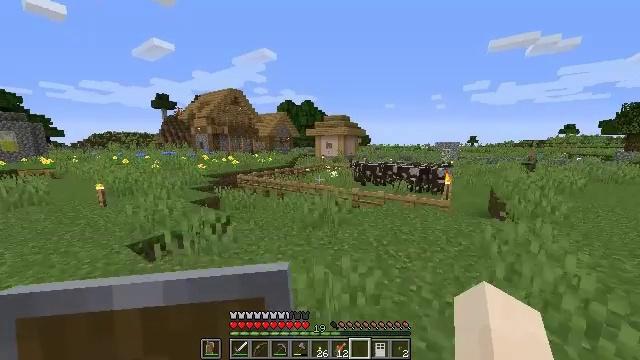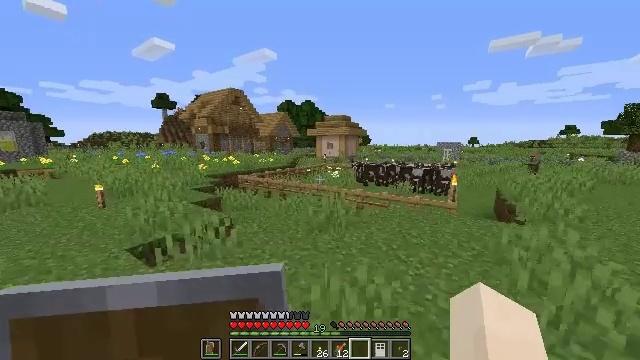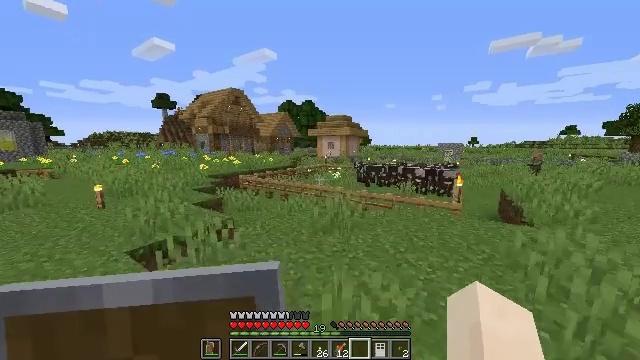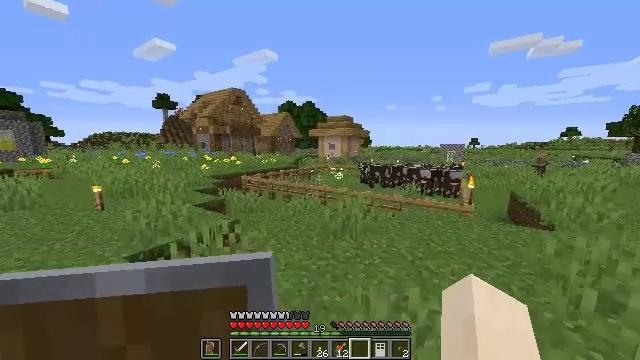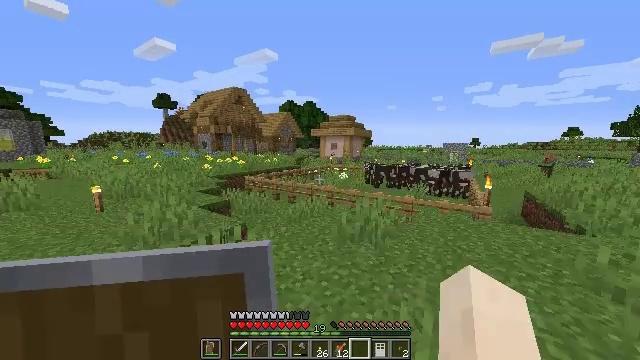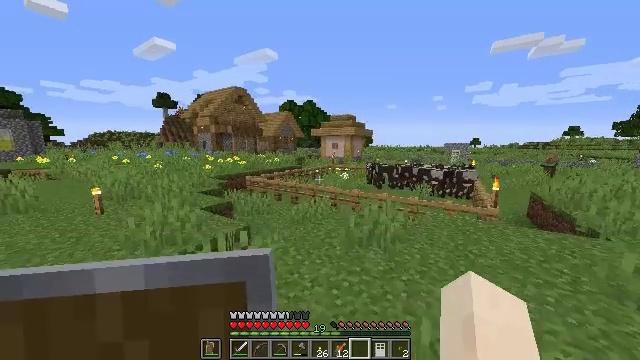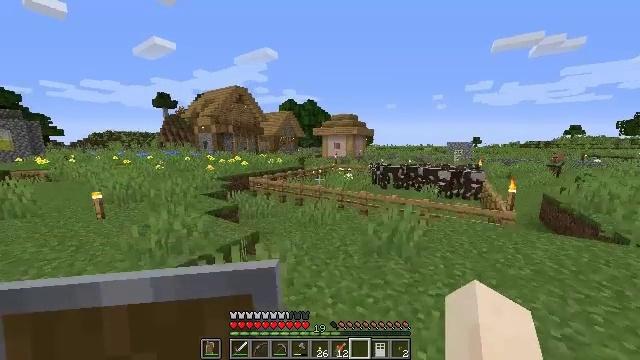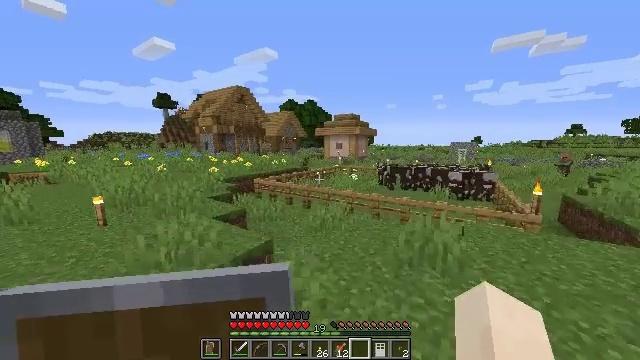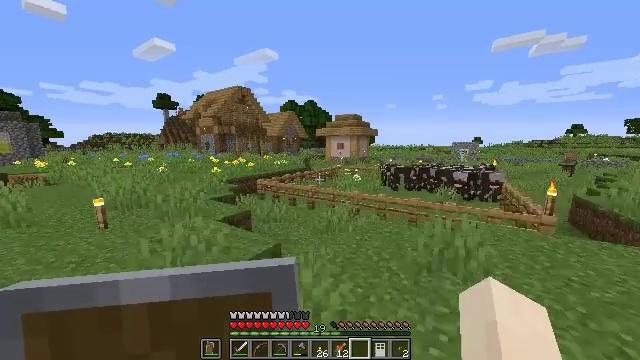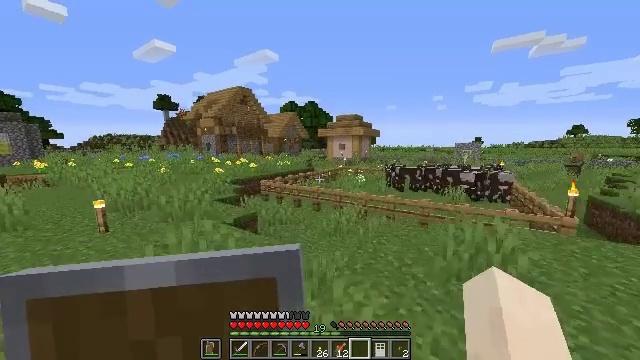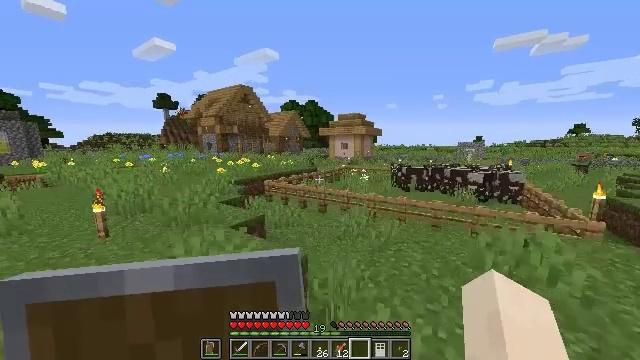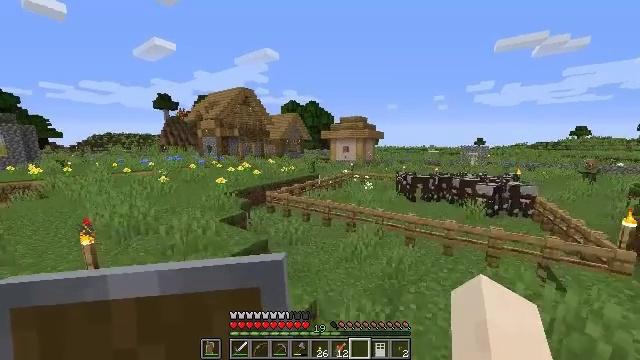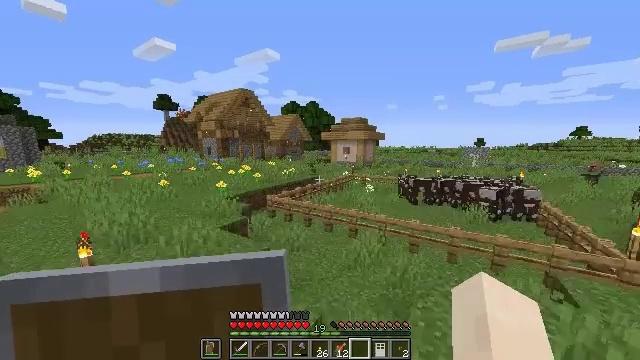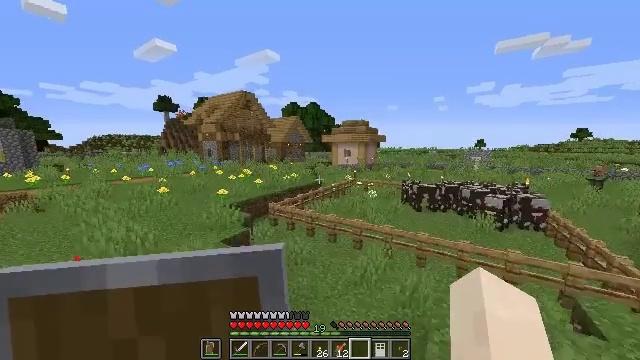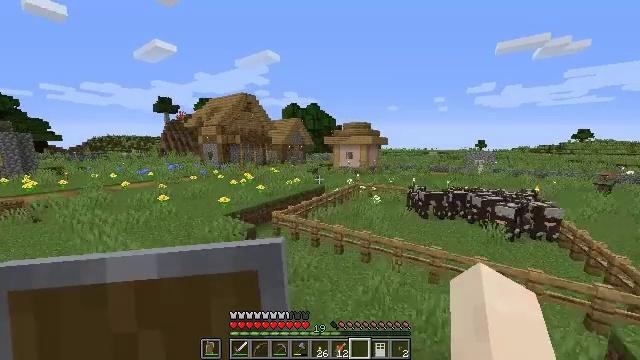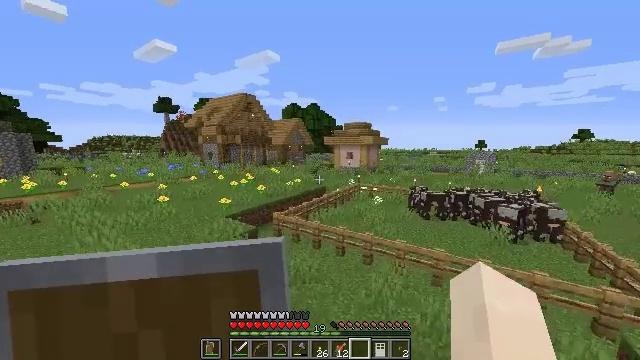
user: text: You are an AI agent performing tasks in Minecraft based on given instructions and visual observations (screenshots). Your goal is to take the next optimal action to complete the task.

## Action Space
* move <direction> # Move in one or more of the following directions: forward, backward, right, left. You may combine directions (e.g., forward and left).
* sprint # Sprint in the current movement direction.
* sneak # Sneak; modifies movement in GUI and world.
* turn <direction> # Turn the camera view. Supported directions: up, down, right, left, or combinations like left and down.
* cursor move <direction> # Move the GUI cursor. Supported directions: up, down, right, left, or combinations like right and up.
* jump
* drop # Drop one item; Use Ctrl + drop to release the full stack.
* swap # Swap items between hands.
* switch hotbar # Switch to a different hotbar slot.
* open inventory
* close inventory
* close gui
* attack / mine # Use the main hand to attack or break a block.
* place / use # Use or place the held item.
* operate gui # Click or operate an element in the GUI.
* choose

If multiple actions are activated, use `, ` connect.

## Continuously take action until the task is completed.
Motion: motion action
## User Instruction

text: Gather wheat by left-clicking on it.
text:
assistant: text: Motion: move forward and move left
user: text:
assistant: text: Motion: move forward and move left
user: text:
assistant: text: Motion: move forward and move left
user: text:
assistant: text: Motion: move forward and move left
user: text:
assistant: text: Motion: move forward and move left
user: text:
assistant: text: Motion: move forward and move left
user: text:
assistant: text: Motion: move forward and move left
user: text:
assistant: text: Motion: move forward and move left
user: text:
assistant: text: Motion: move forward and move left
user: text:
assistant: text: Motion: move forward and move left
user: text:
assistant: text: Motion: move forward and move left, jump
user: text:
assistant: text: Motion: move forward and move left, jump
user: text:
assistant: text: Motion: move forward and move left, jump
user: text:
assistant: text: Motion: move forward and move left
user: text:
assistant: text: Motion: move forward and move left
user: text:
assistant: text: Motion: move forward and move left
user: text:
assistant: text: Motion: move forward and move left
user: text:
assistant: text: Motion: move forward and move left
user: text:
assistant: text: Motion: move forward and move left
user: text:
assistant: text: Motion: move forward and move left
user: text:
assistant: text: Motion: move forward and move left
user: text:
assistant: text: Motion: move forward and move left
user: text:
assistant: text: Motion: move forward and move left
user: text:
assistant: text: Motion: move forward and move left
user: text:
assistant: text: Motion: move forward and move left, jump
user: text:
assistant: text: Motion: move forward and move left, jump
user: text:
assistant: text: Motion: move forward and move left, jump
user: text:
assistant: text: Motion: move forward and move left
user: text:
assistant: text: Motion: move forward and move left
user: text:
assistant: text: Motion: move forward